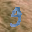
Label: 9